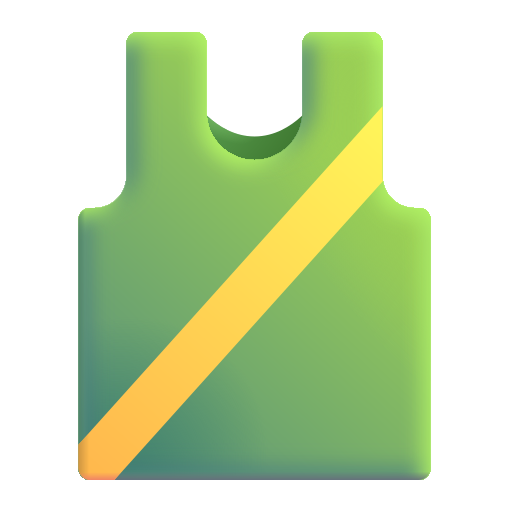
running shirt color